Interaction volume radius: 10 \u00c5
Interaction volume height: 10 \u00c5
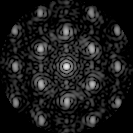
Disorder parameter: 0.2939